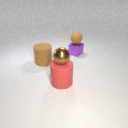
small brown rubber sphere above small purple metal cube